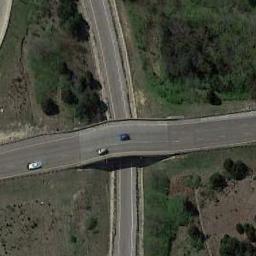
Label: overpass